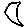
Label: moon